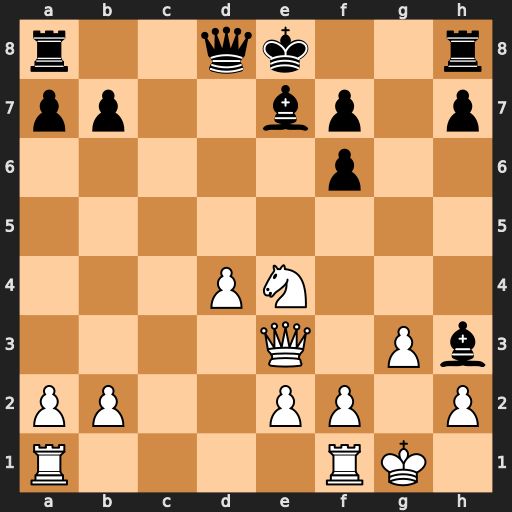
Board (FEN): r2qk2r/pp2bp1p/5p2/8/3PN3/4Q1Pb/PP2PP1P/R4RK1
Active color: w
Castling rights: kq
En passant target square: -
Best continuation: Nxf6+ Kf8 Qh6#